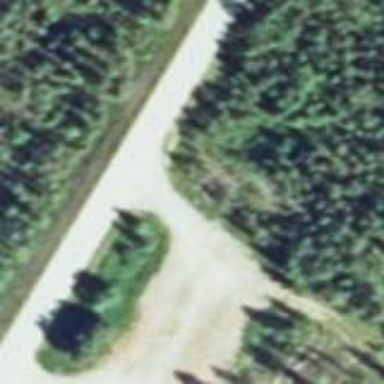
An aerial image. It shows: Rest area along the road.